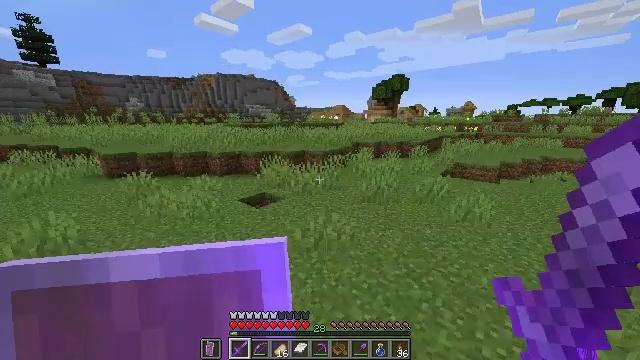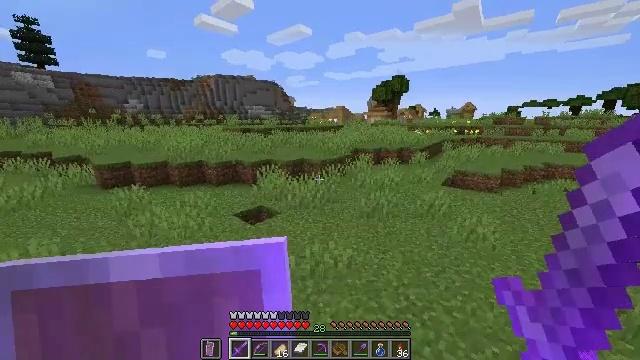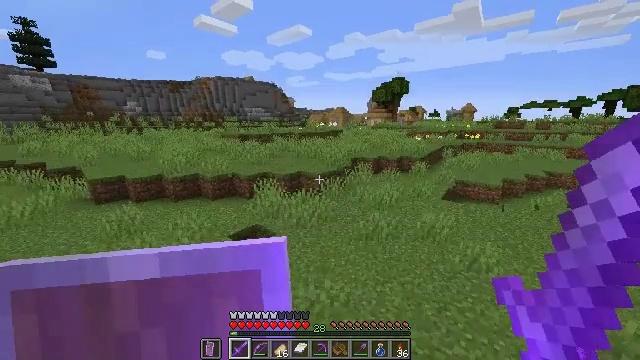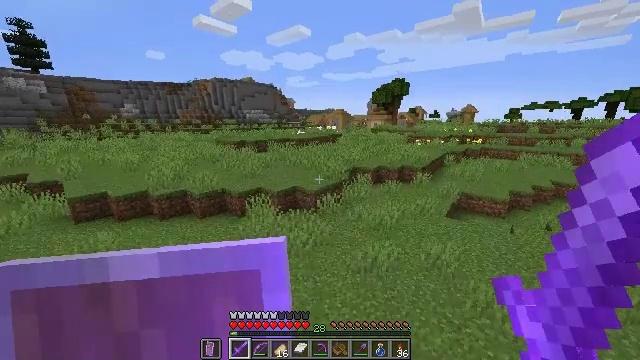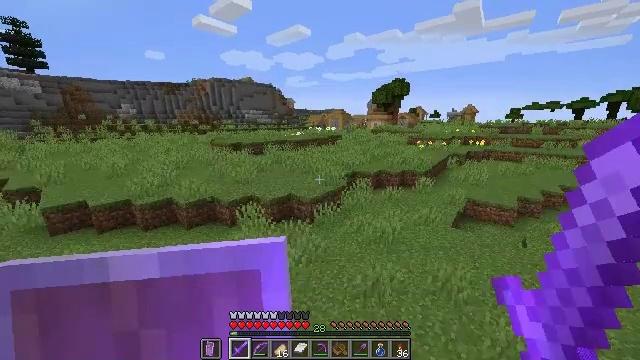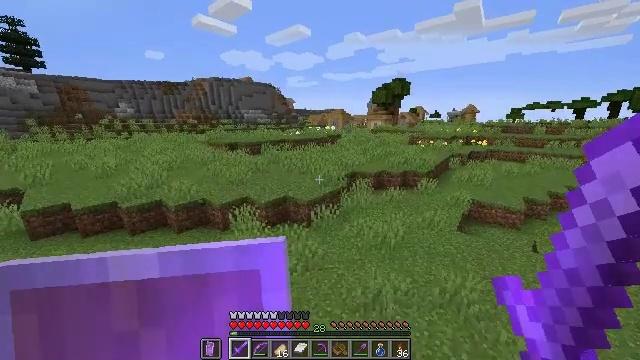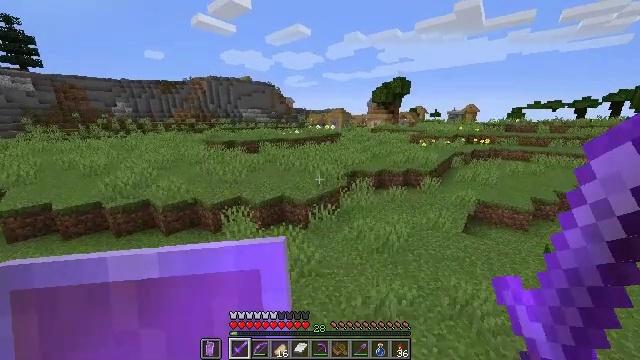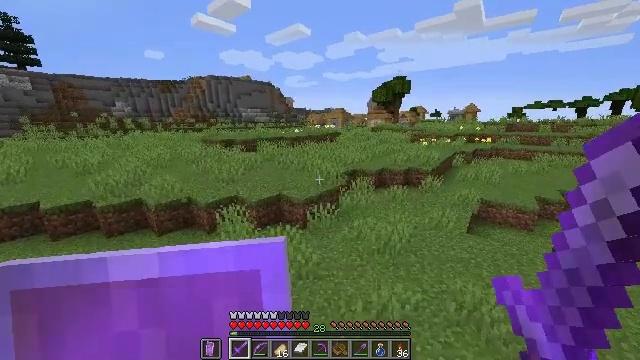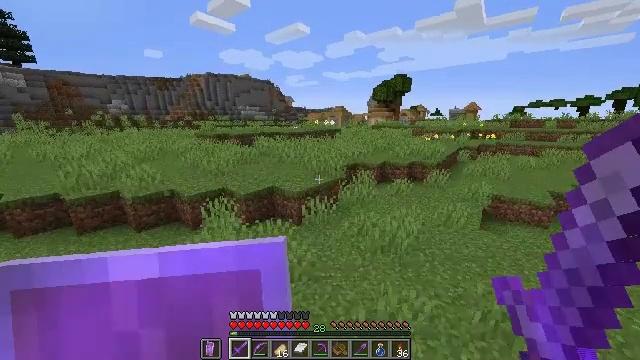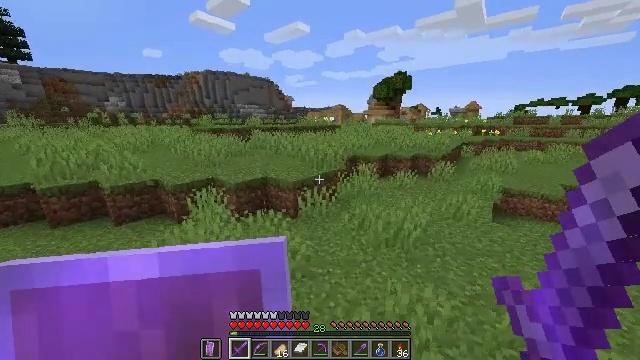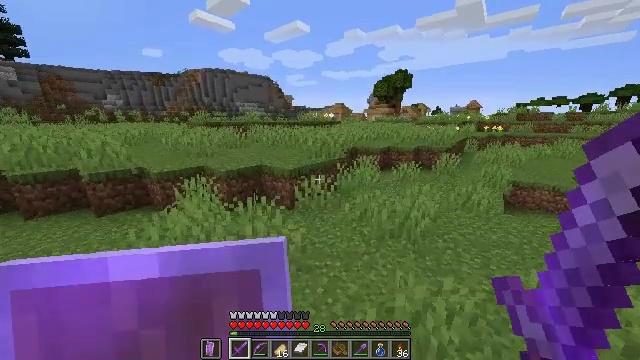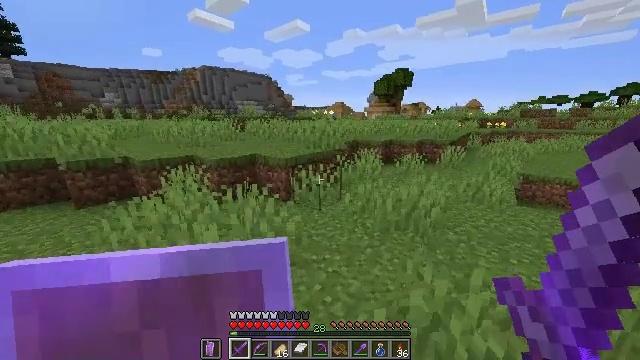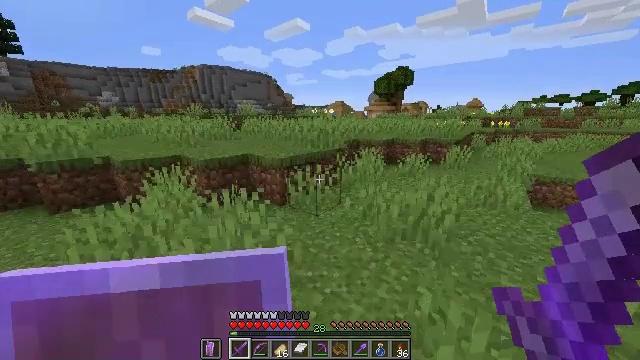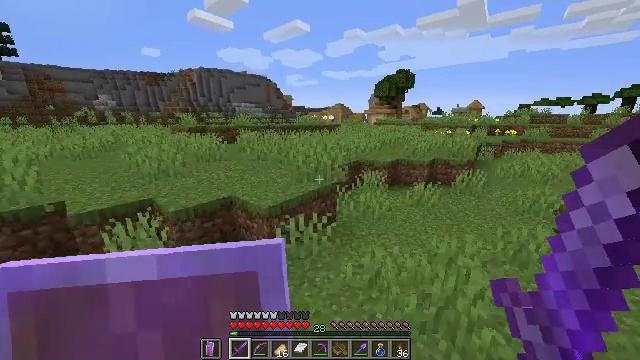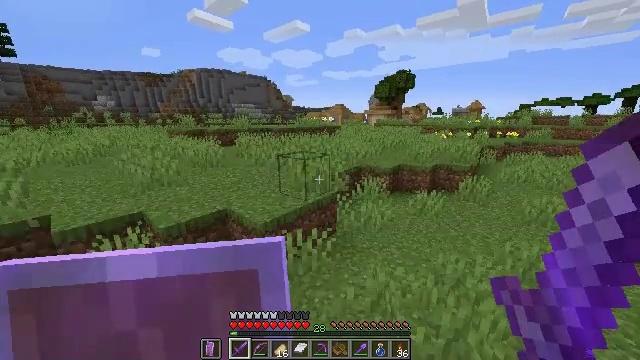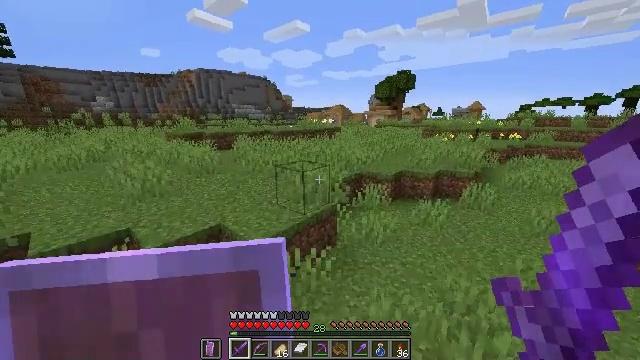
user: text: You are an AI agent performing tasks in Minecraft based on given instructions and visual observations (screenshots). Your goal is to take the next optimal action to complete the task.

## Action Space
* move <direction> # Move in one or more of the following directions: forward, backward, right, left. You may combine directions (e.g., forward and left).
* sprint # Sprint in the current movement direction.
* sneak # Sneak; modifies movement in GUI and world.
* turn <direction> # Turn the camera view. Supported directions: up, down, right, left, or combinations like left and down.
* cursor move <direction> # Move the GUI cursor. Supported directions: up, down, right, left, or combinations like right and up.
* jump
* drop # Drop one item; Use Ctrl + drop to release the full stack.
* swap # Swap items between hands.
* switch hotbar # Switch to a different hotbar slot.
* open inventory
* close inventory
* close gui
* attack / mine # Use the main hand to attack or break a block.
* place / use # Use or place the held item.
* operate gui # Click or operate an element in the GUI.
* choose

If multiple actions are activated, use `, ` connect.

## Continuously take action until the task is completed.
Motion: motion action
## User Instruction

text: Remove oak leaves from branches.
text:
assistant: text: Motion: move forward, sprint
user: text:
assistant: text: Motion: move forward, sprint
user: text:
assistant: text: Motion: move forward, sprint
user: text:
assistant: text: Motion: move forward, sprint
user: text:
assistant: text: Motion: move forward, sprint
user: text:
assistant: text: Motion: move forward, sprint
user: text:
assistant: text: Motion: move forward, sprint
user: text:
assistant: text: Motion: move forward, sprint
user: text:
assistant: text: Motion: move forward, sprint
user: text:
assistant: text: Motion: move forward, sprint
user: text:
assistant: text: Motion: move forward, sprint
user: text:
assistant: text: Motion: move forward, sprint, jump
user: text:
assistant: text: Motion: move forward, sprint, jump
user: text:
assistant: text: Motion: move forward, sprint, jump
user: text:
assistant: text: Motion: move forward, sprint, jump
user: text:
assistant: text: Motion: move forward, sprint, jump
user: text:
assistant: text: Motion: move forward, sprint, jump
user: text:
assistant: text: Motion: move forward, sprint
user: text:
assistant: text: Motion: move forward, sprint
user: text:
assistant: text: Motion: move forward, sprint
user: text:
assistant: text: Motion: move forward, sprint
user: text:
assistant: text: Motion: move forward, sprint
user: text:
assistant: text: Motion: move forward, sprint
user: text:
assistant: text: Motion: move forward, sprint, jump
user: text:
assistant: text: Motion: move forward, sprint, jump
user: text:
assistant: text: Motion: move forward, sprint, jump
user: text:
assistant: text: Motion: move forward, sprint, jump
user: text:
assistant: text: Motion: move forward, sprint, jump
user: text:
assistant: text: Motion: move forward, sprint, jump
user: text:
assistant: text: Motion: move forward, sprint, jump